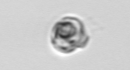
Label: Dinophyceae